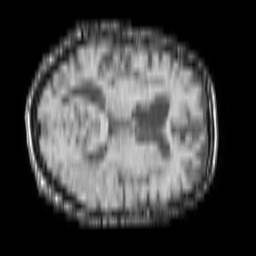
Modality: T1w
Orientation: axial
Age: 82
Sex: male
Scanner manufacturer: philips
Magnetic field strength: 1.5 T
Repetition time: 0.1864 s
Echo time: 0.001916 s